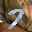
Label: 7